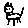
Label: cat